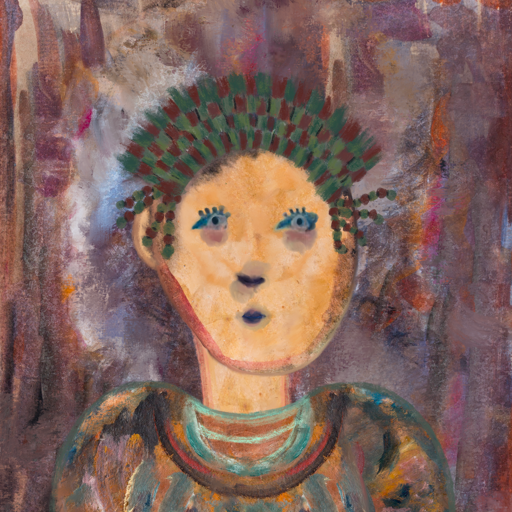
Background: Hypocrite, Head And Neck Front: Childish, Face Front: Hill_Girl, Bust: Boggyland, Hair Front: Blank, Head Accessory: After_Raid_Crown, Second Necklace: Blank, Necklace: Blank, Baby: Blank